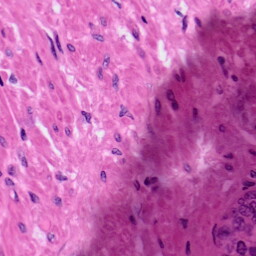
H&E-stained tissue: Prostate